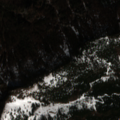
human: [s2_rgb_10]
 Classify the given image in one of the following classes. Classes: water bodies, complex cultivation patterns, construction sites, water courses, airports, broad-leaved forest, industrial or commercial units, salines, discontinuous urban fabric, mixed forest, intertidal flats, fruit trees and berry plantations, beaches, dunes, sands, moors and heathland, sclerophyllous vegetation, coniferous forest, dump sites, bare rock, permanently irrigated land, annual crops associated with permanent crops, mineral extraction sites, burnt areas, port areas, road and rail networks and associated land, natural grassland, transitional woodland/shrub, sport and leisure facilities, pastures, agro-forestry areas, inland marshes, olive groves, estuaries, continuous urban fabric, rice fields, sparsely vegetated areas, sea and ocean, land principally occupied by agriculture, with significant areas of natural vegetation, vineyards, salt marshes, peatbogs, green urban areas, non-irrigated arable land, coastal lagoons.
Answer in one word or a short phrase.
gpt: coniferous forest, mixed forest, natural grassland